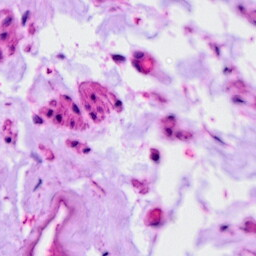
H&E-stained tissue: Ovarian